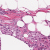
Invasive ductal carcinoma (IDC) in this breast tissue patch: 0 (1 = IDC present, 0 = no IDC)